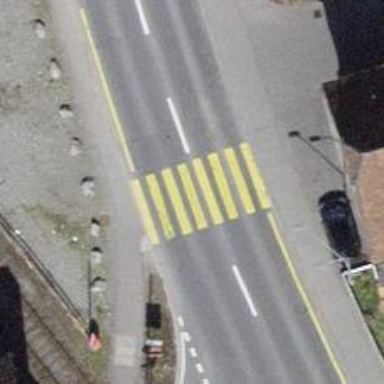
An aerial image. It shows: Marked road crossing.